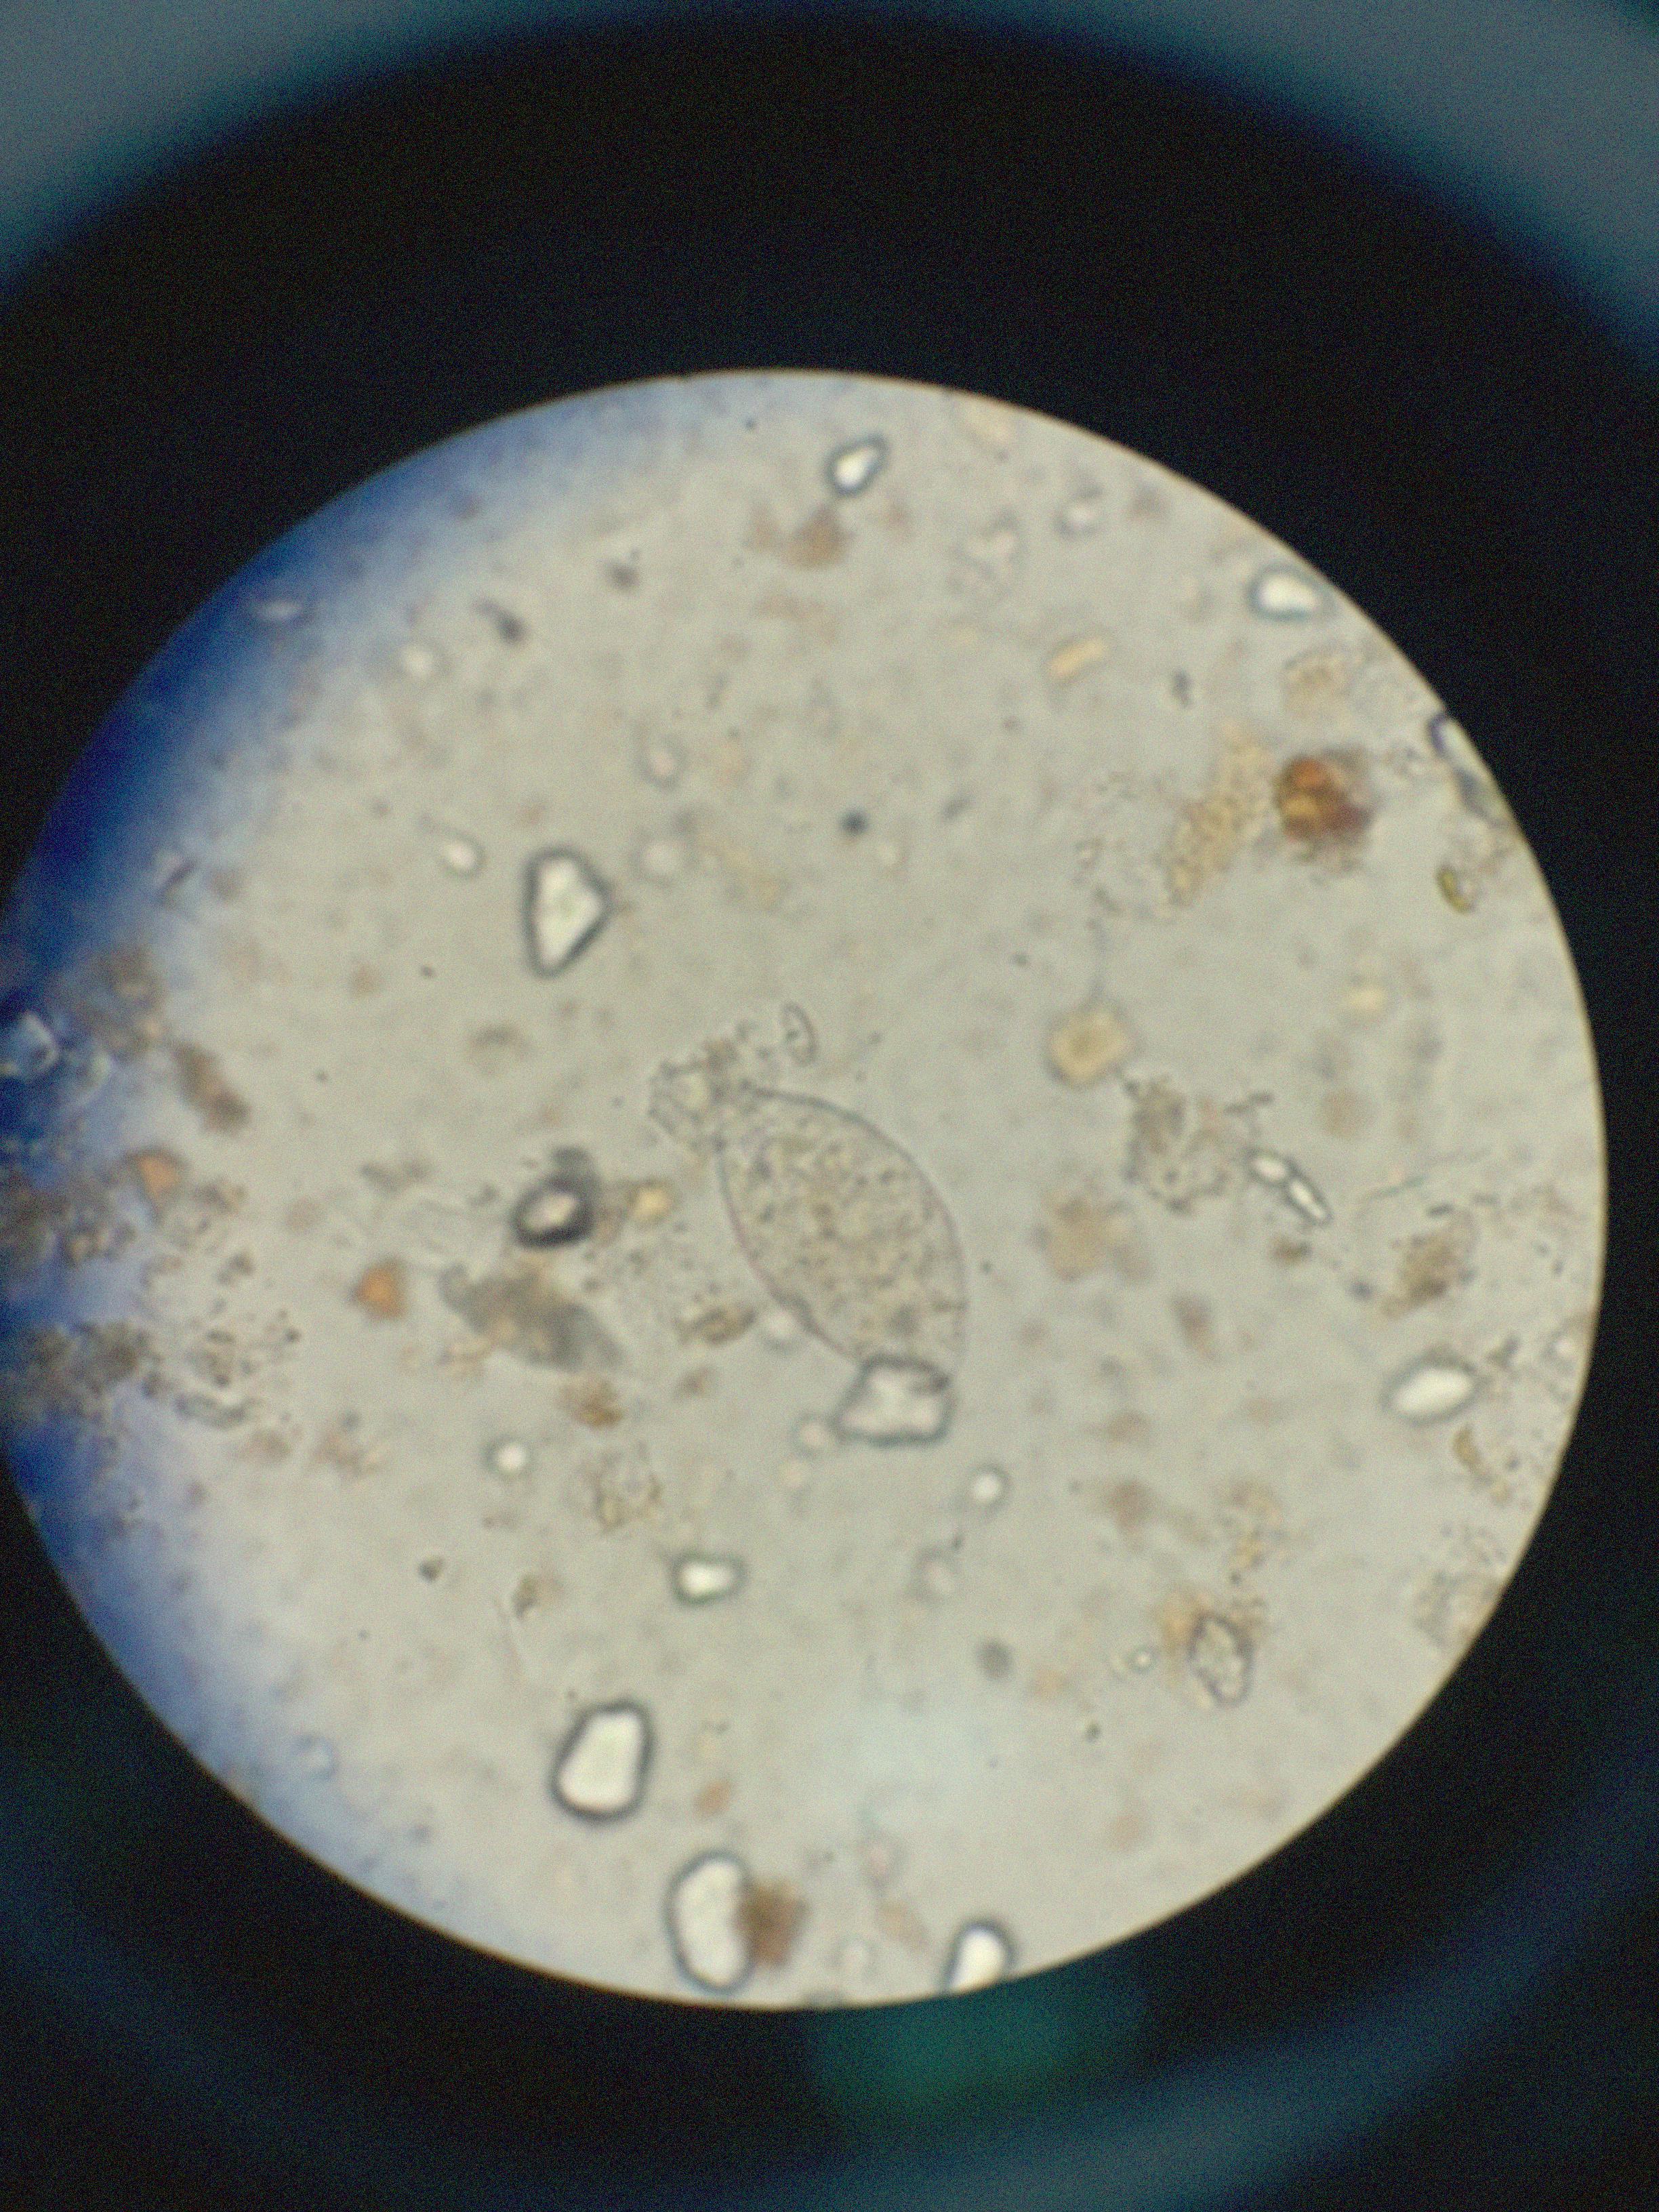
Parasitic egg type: Fasciolopsis buski